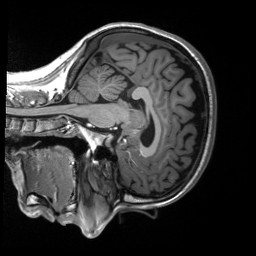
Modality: T1w
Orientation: sagittal
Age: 36
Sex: female
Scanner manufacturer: siemens
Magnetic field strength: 3 T
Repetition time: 2.53 s
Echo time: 0.00219 s